Field crop: maize
Growth stage: 2
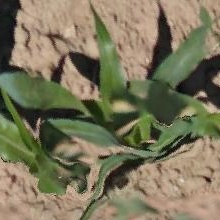
Species: maize